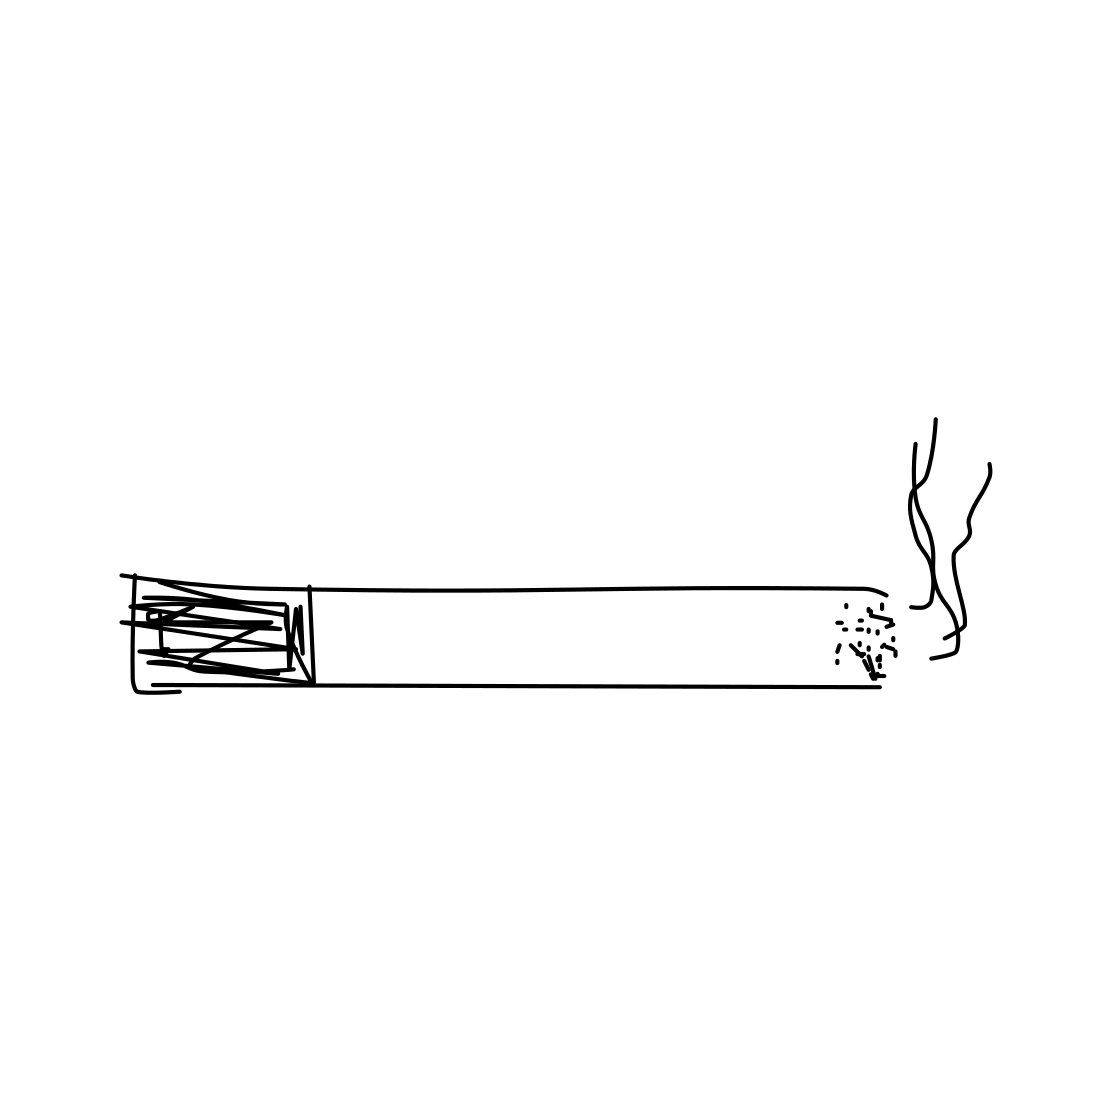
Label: cigarette